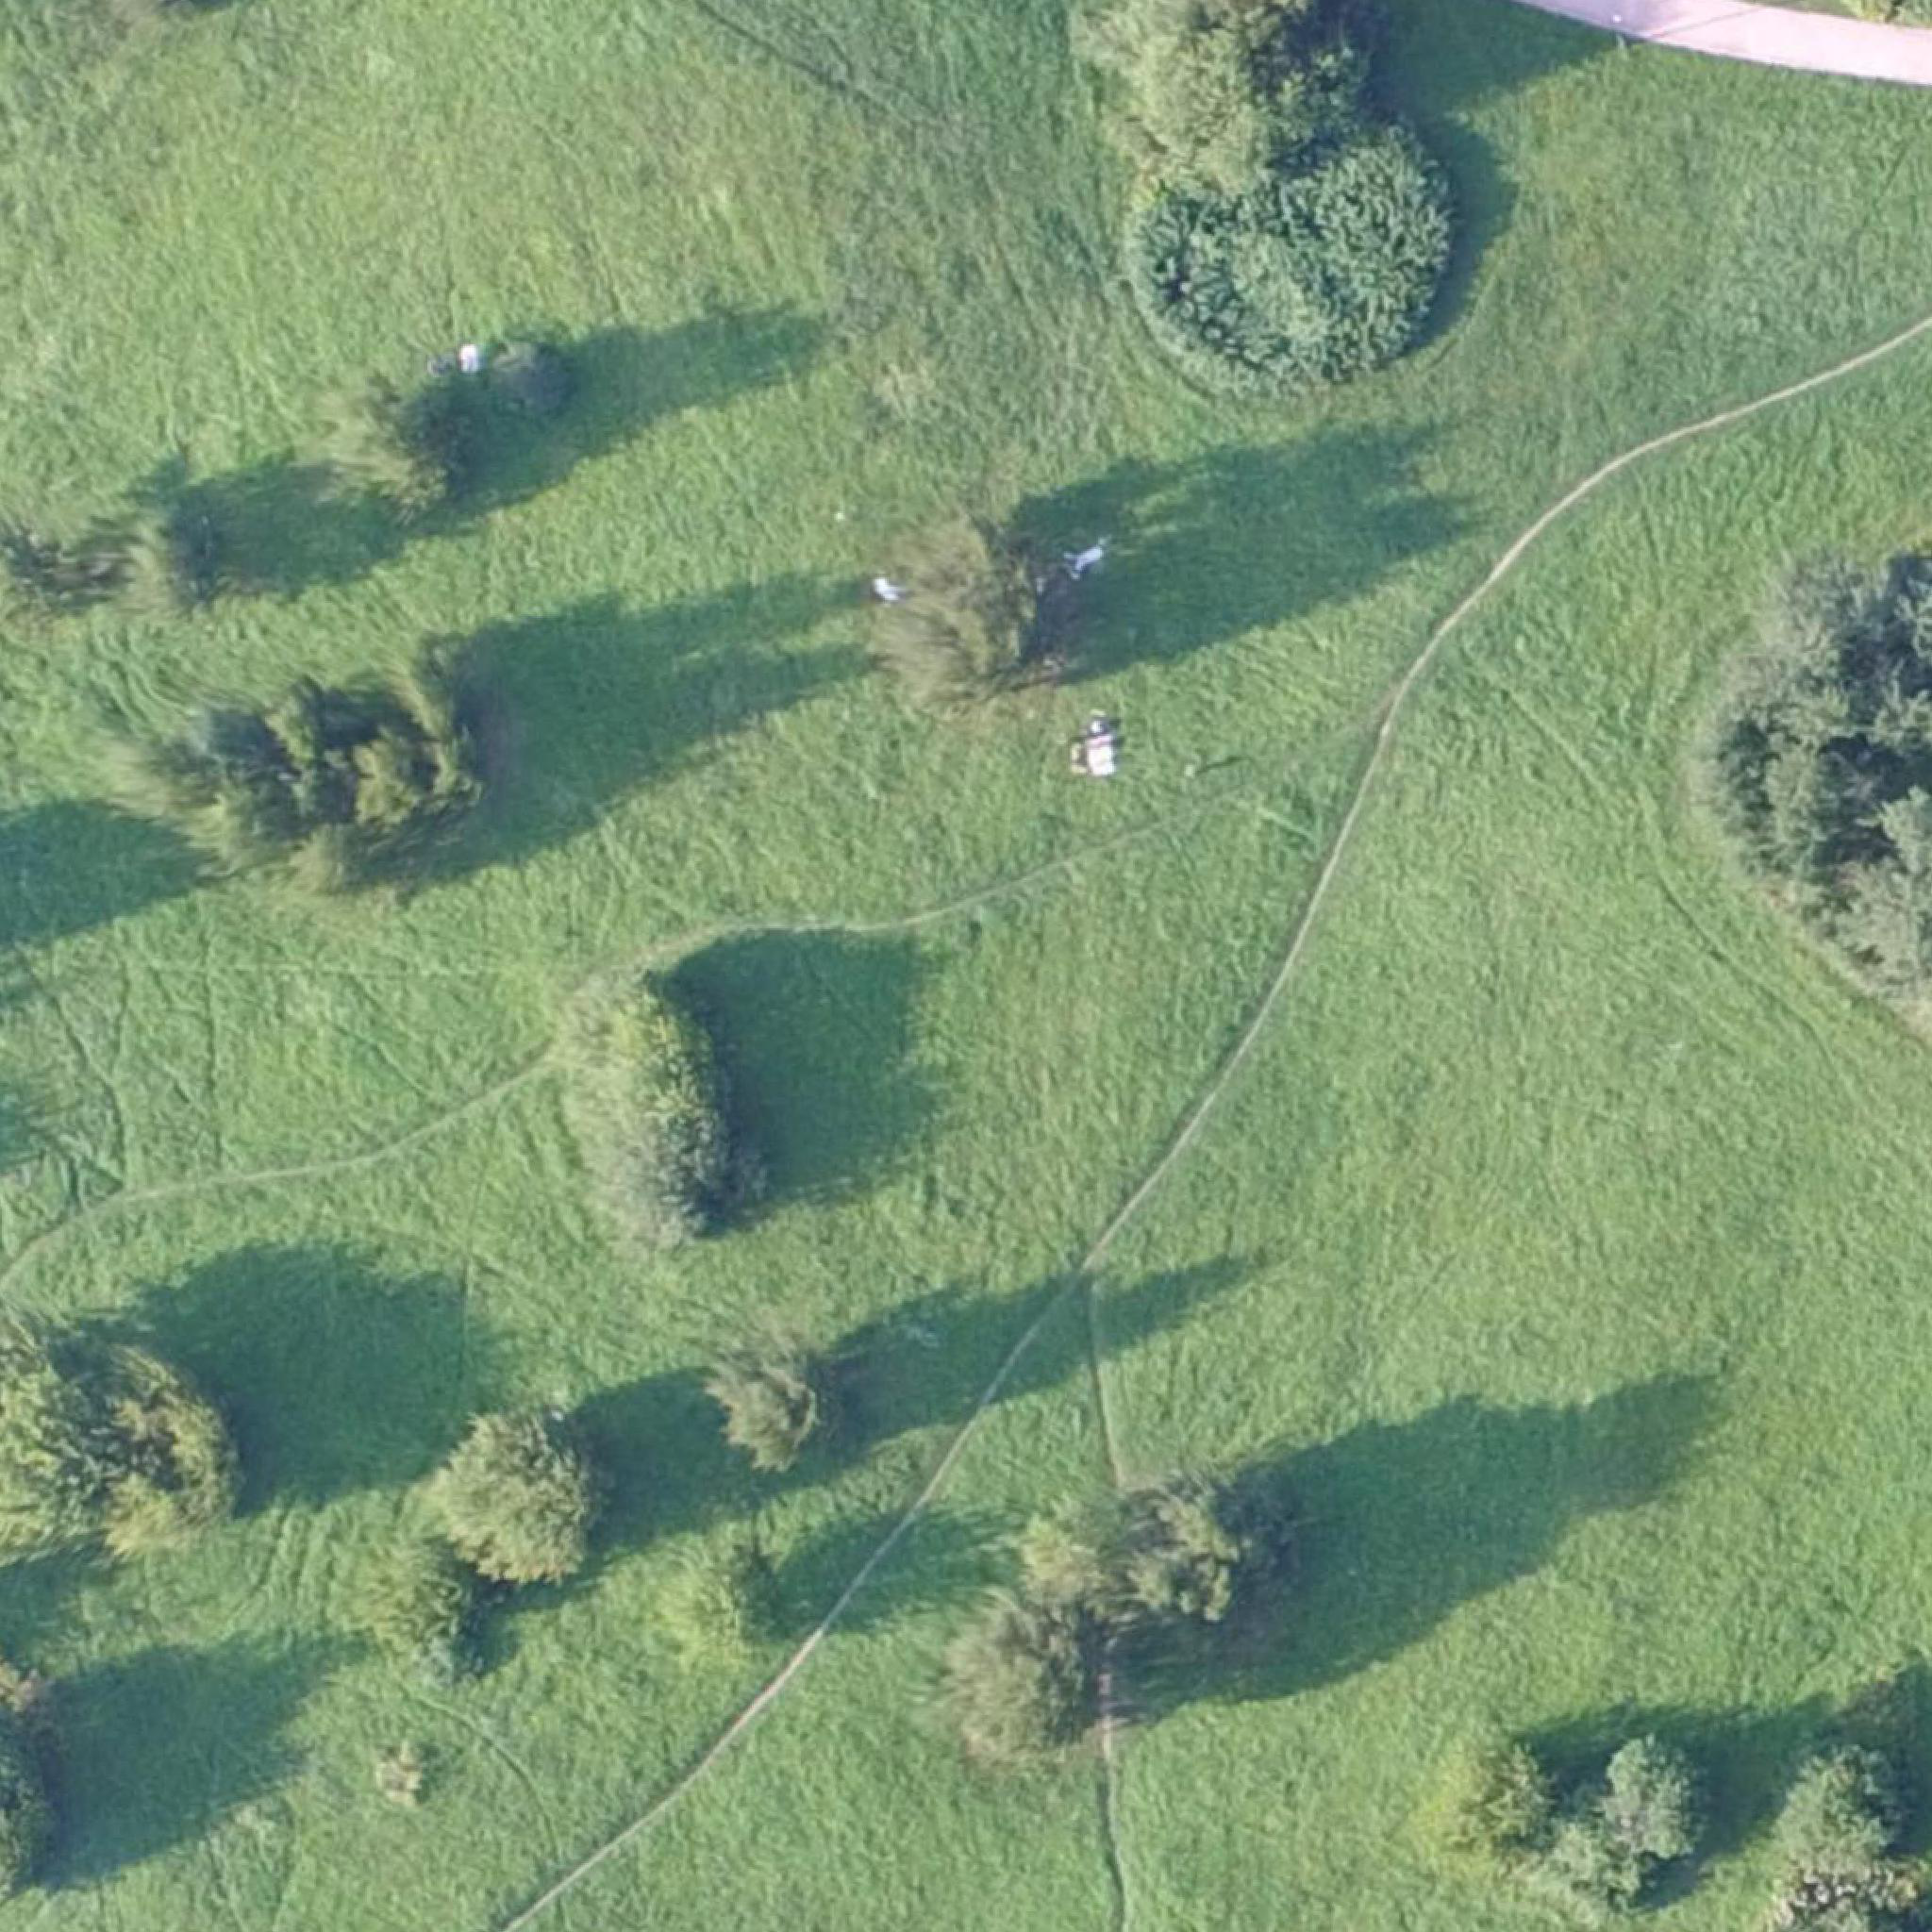
Biome: Sarmatic mixed forests